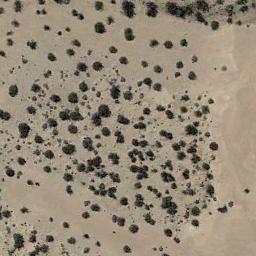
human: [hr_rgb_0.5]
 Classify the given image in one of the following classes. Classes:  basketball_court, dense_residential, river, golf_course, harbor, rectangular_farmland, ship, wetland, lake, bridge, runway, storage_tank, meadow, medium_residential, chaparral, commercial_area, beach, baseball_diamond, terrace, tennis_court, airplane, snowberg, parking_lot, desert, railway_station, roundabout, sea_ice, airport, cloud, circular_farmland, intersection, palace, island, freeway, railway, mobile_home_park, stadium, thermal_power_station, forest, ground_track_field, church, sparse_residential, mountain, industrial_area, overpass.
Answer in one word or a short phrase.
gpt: chaparral